Question: when I use this line of code:
'for (var j = 0; j < data_ram.length; ++j) {res_ram.push([j, data_ram[j]]);}'
res_cpu doesn't return at all the good data. It's supports to return a array of null (of length 30).
Here is the returned value:

Here is my full code:
'''
var data_cpu = [];
var data_ram = [];
var totalPoints = 30;
// random data generator for plot charts
function getRandomData() {
if (data_cpu.length > 0 && data_ram.length > 0) {
data_cpu = data_cpu.slice(1);
data_ram = data_ram.slice(1);
data_cpu.push(50);
data_ram.push(50);
var res_ram = [];
var res_cpu = [];
for (var i = 0; i < data_ram.length; ++i) res_ram.push([i, data_ram[i]])
for (var i = 0; i < data_cpu.length; ++i) res_cpu.push([i, data_cpu[i]])
return [res_cpu, res_ram];
}else {
while (data_ram.length < totalPoints) {
data_ram.push(null);
}
while (data_cpu.length < totalPoints) {
data_cpu.push(null);
}
var res_cpu = [];
var res_ram = [];
for (var i = 0; i < data_cpu.length; ++i) {res_cpu.push([i, data_cpu[i]]);}
for (var j = 0; j < data_ram.length; ++j) {res_ram.push([j, data_ram[j]]);}
alert(res_cpu);
return [res_cpu,res_ram];
}
}
'''
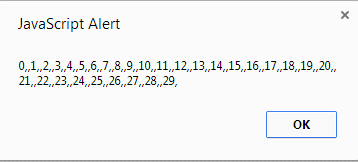
Answer: '''
res_ram.push([j, data_ram[j]]);
'''
This pushes an array onto an array, hence all the commas. It looks like 'j' is the index and you were looking for
'''
res_ram[j] = data_ram[j];
'''
or
'''
res_ram.push(data_ram[j]);
'''
If you just wanted to clone the array, why not
'''
var res_ram = data_ram.slice(0);
'''
?